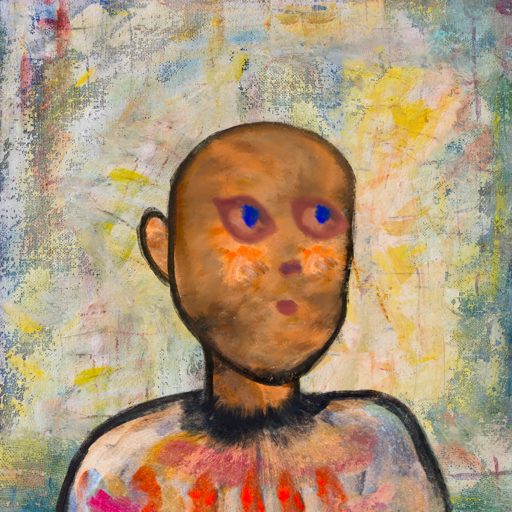
Background: Irani, Head And Neck Side: Gypsy_Queen, Face Side: Mother_And_Son_Mother, Bust: Childish, Hair Side: Blank, Head Accessory: Blank, Second Necklace: Blank, Necklace: Blank, Baby: Blank